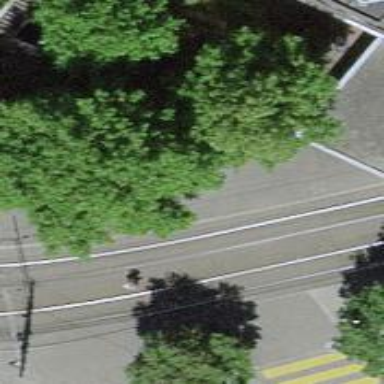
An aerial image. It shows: Tram railway with one electrified contact line.